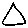
Label: triangle